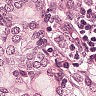
Metastatic tissue present: yes